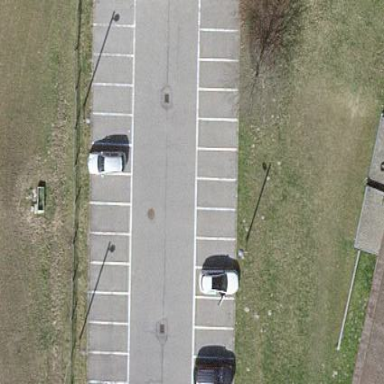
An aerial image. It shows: Parking area.